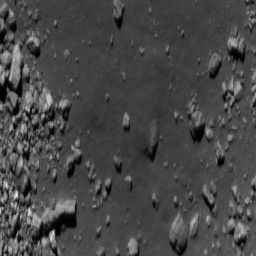
Pit: Copernicus LB4
Host crater: Copernicus
Host type: impact_melt
Lunar coordinates: latitude 10.204, longitude 339.999